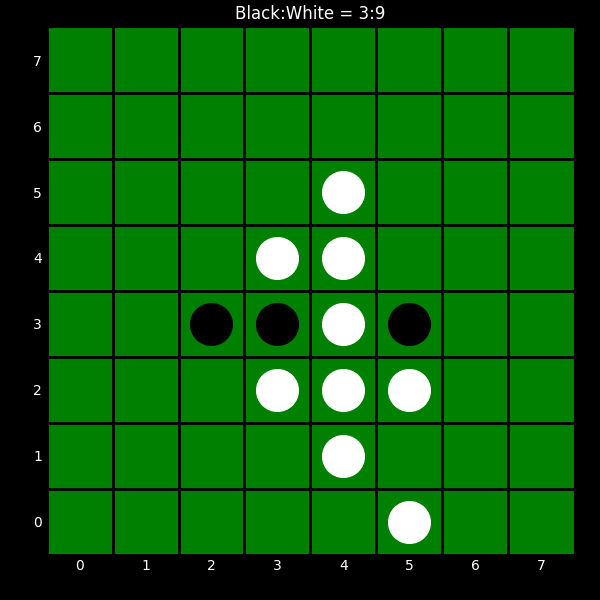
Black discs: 3
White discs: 9